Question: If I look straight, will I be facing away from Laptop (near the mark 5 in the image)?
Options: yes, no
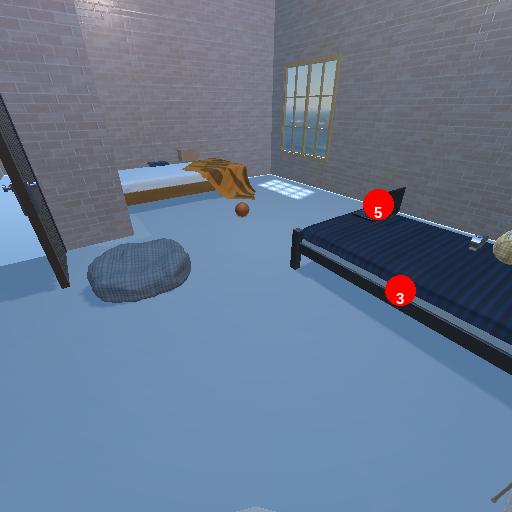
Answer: yes